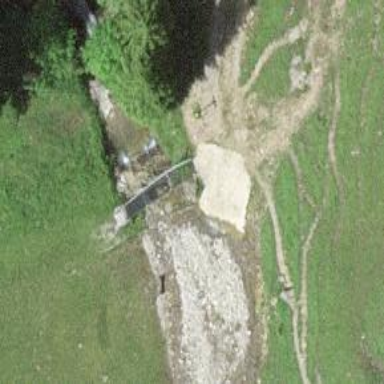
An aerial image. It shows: Path leading to bridge.